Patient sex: M
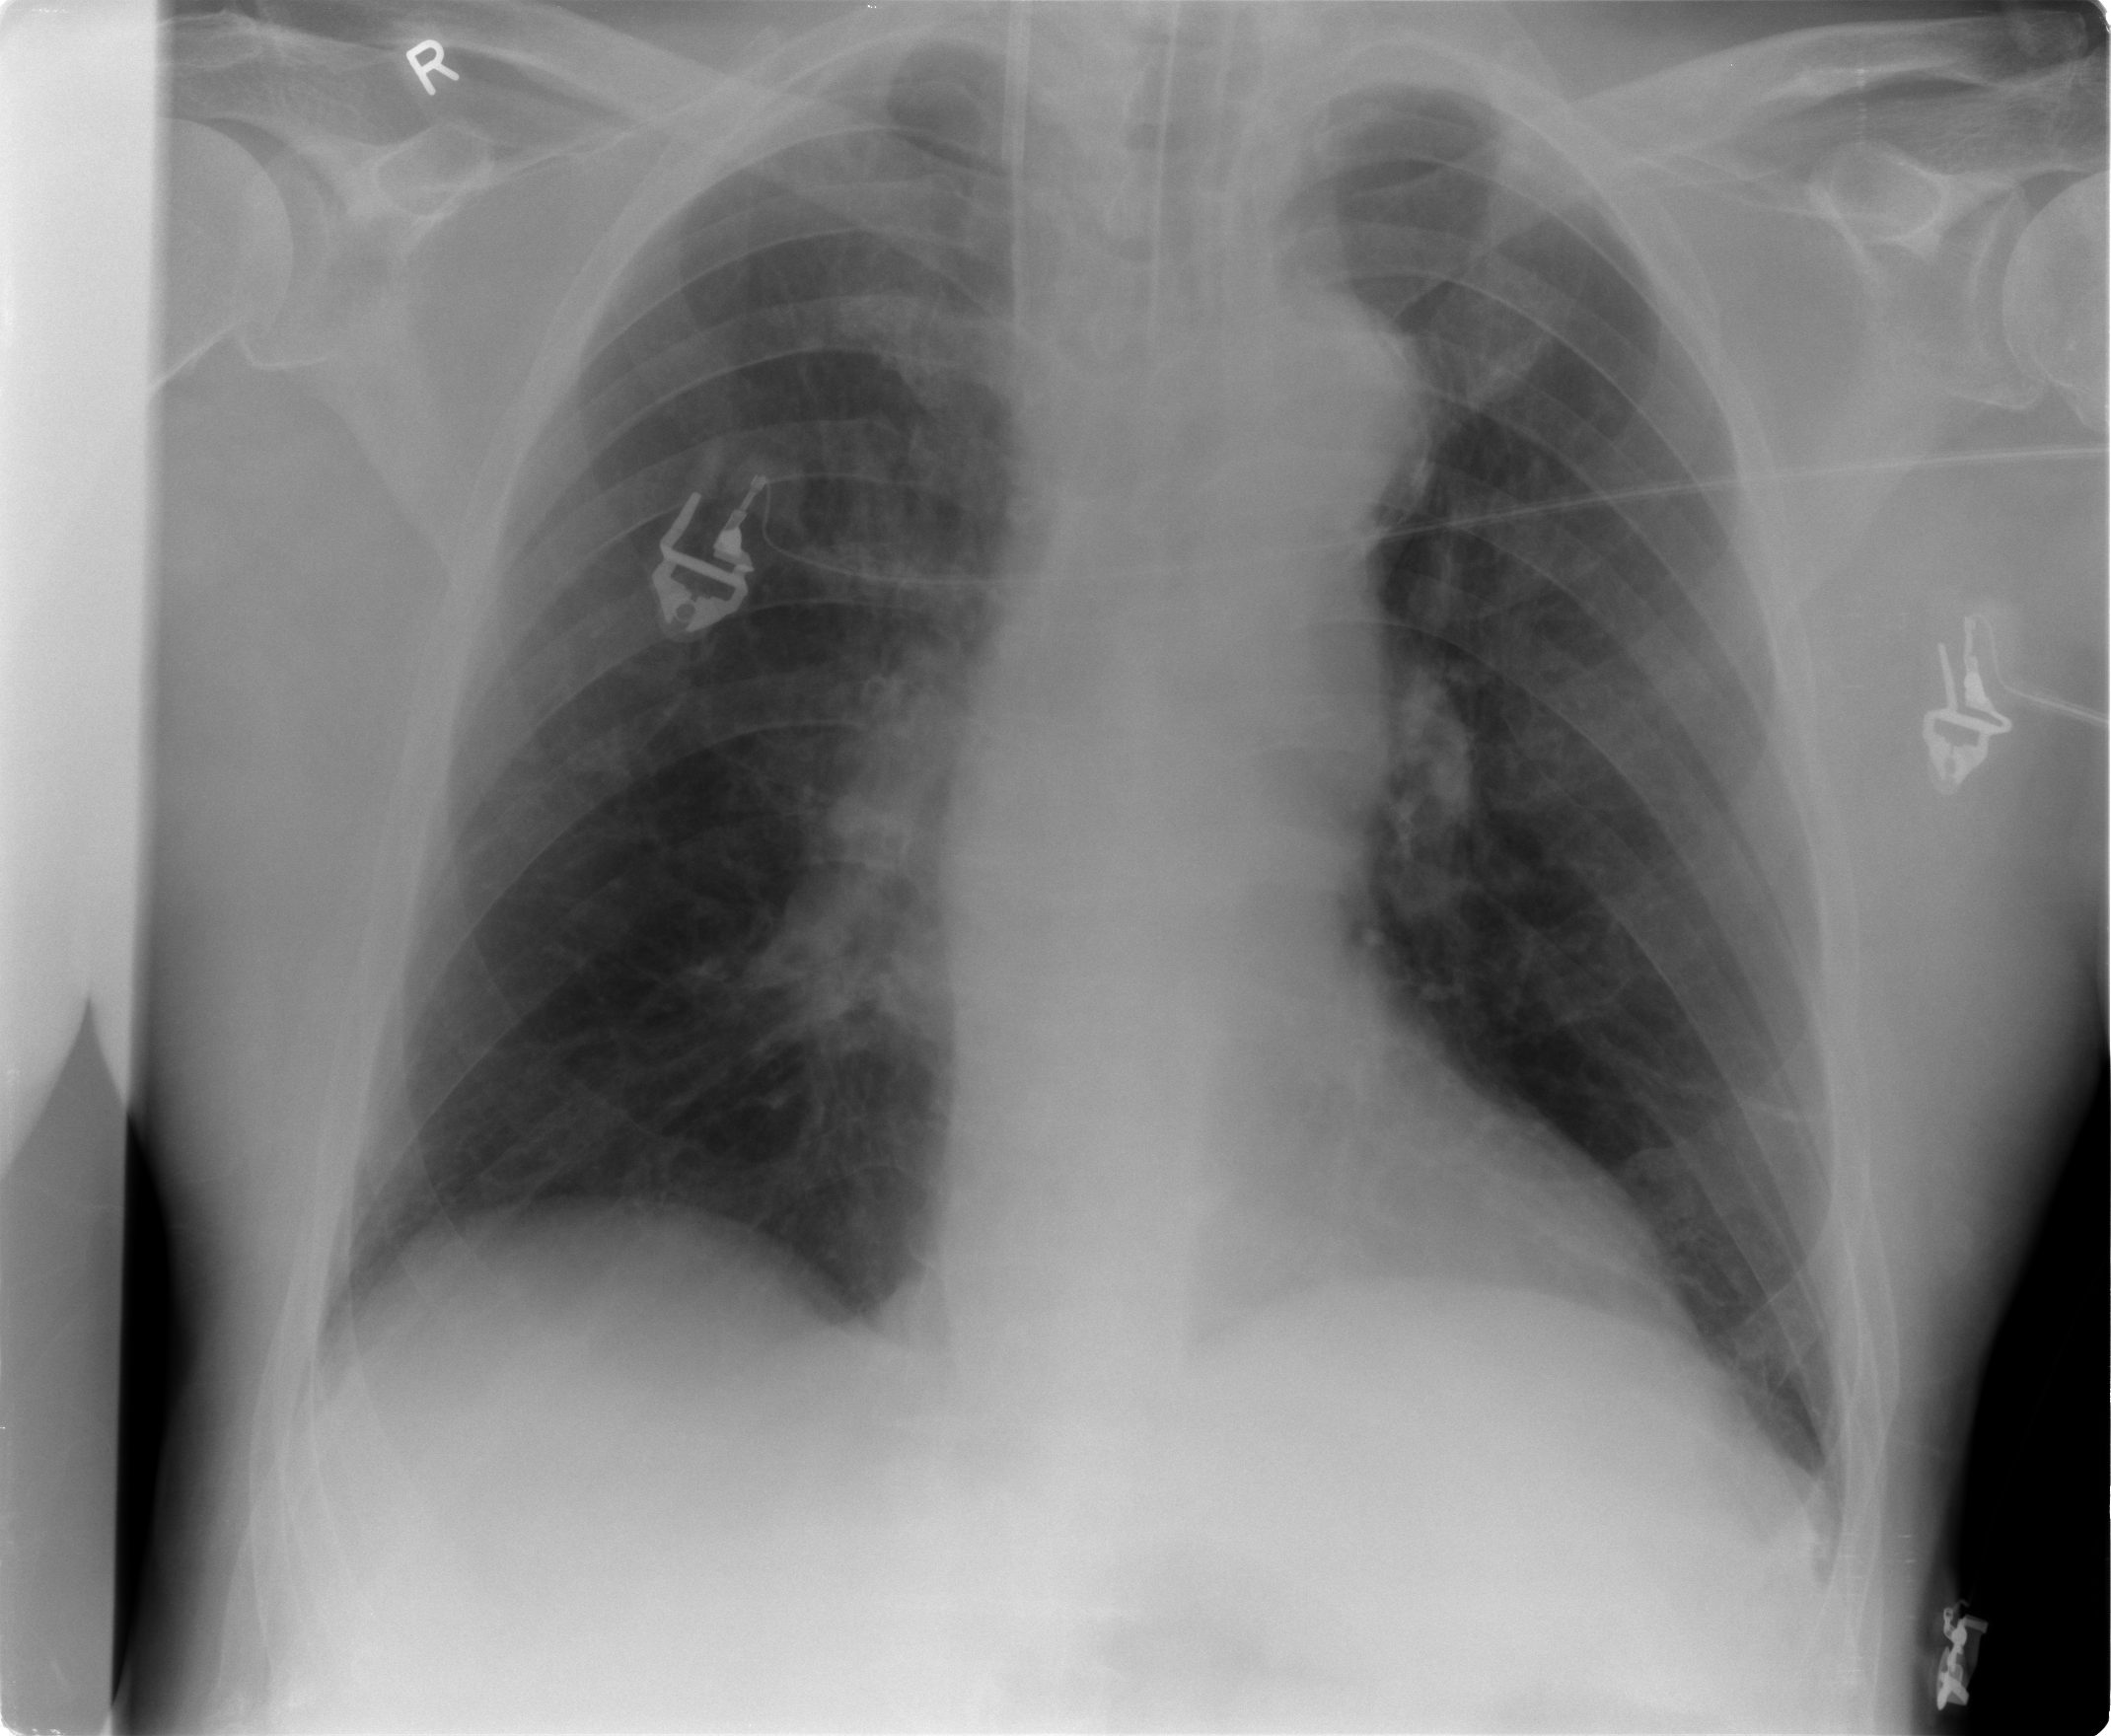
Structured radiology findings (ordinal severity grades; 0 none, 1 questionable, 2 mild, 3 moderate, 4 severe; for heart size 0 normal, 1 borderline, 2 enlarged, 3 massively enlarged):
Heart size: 0
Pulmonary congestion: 2
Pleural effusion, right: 2
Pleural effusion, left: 2
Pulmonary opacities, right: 0
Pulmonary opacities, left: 0
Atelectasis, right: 2
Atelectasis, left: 2